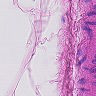
Metastatic tissue present: no